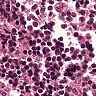
Metastatic tissue present: no